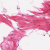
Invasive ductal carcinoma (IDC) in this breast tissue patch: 0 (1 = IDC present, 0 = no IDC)